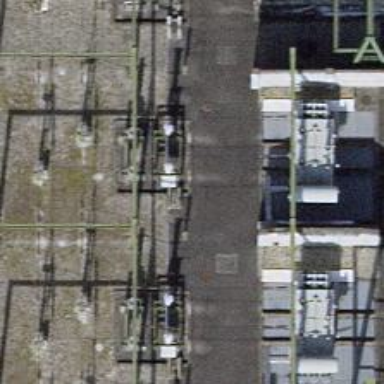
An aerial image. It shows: Switch used for power control.